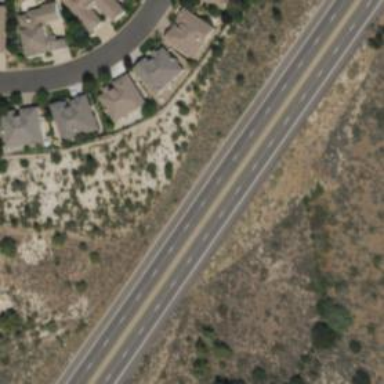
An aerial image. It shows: Asphalt road classified as primary highway with expressway characteristics.